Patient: sex F, age 71
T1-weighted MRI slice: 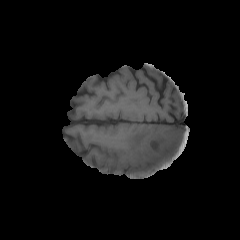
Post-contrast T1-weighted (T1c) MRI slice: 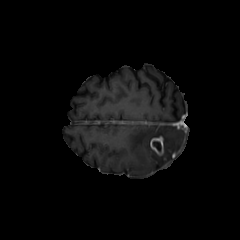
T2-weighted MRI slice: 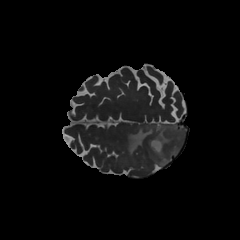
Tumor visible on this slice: yes
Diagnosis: Glioblastoma, IDH-wildtype
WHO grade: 4